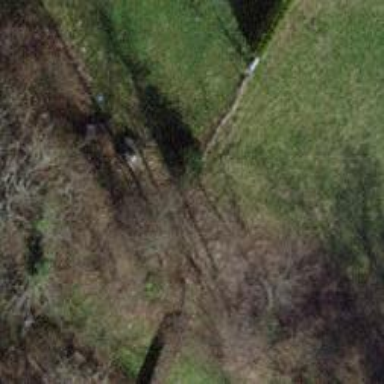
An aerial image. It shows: Hedge barrier.